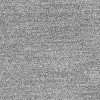
Atmospheric dust classification: dusty